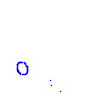
Particle: kaon